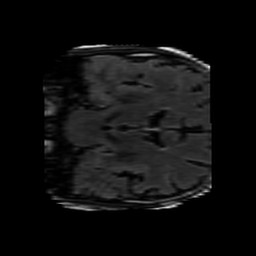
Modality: FLAIR
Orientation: coronal
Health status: ill
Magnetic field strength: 3 T